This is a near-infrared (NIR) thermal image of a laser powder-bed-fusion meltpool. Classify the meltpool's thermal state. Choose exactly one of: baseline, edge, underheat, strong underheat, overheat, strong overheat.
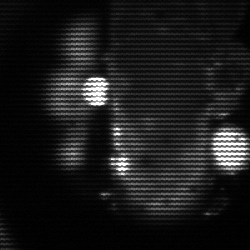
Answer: strong underheat